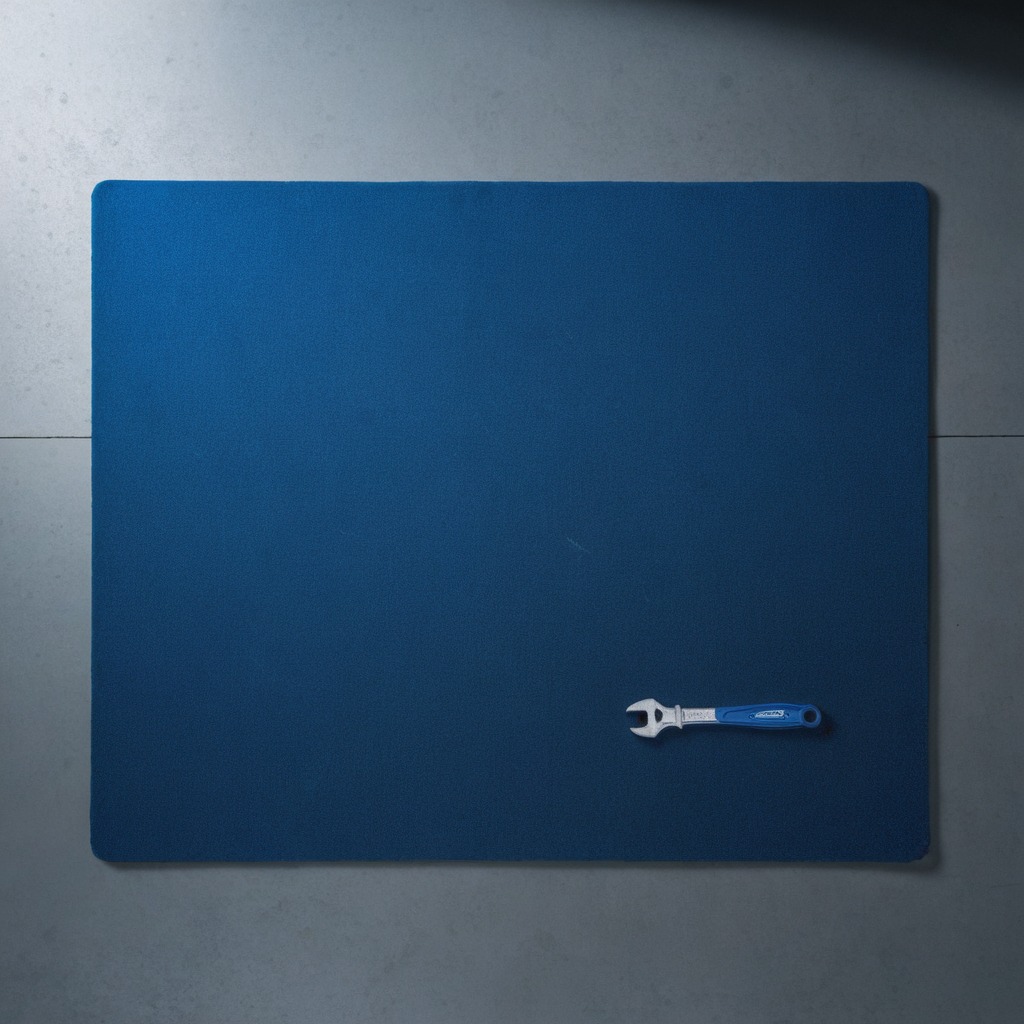
A wrench lying on a clean granite tabletop covered with a blue rubber mat inside a workshop under bright overhead lighting crisp shadows high clarity worn but beneath the mat